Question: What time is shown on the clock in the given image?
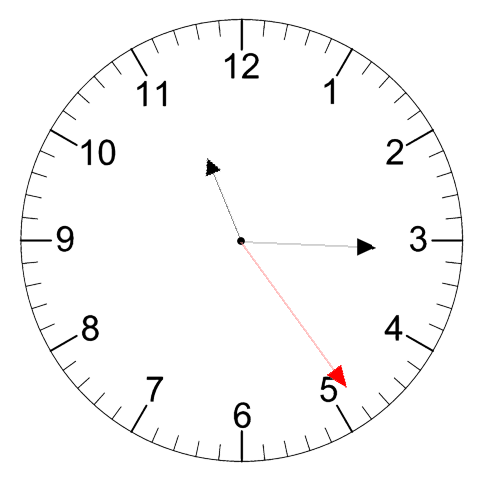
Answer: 11:15:24